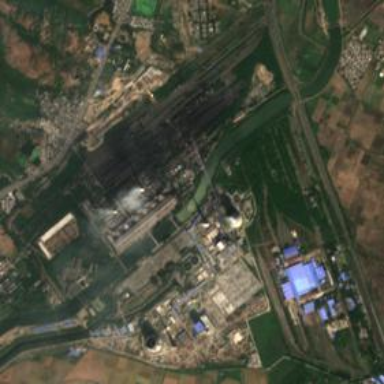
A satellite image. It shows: Industrial area with coal-powered plant.